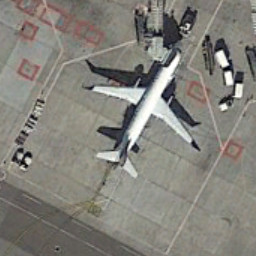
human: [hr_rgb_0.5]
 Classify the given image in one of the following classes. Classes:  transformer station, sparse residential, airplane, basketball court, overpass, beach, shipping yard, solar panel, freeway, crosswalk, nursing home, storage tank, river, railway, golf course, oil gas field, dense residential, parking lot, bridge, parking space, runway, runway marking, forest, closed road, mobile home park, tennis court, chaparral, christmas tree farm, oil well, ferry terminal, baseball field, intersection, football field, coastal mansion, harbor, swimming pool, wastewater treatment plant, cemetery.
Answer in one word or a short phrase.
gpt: airplane